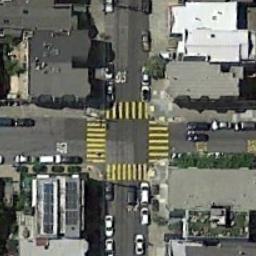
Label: intersection